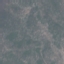
Label: HerbaceousVegetation